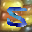
Label: 5